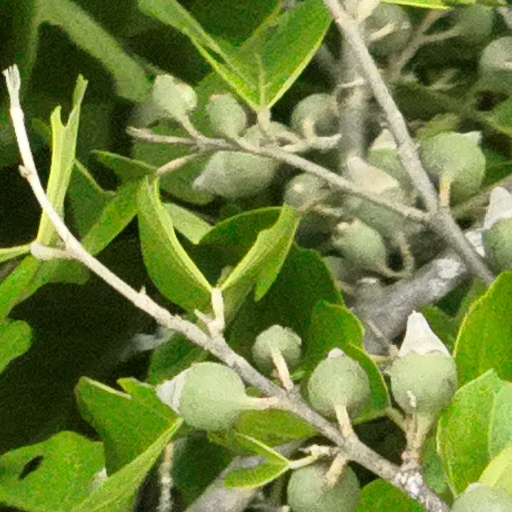
Species: Quararibea stenophylla
GBIF accepted scientific name: Quararibea stenophylla
Crown area (m\u00b2): 55.524